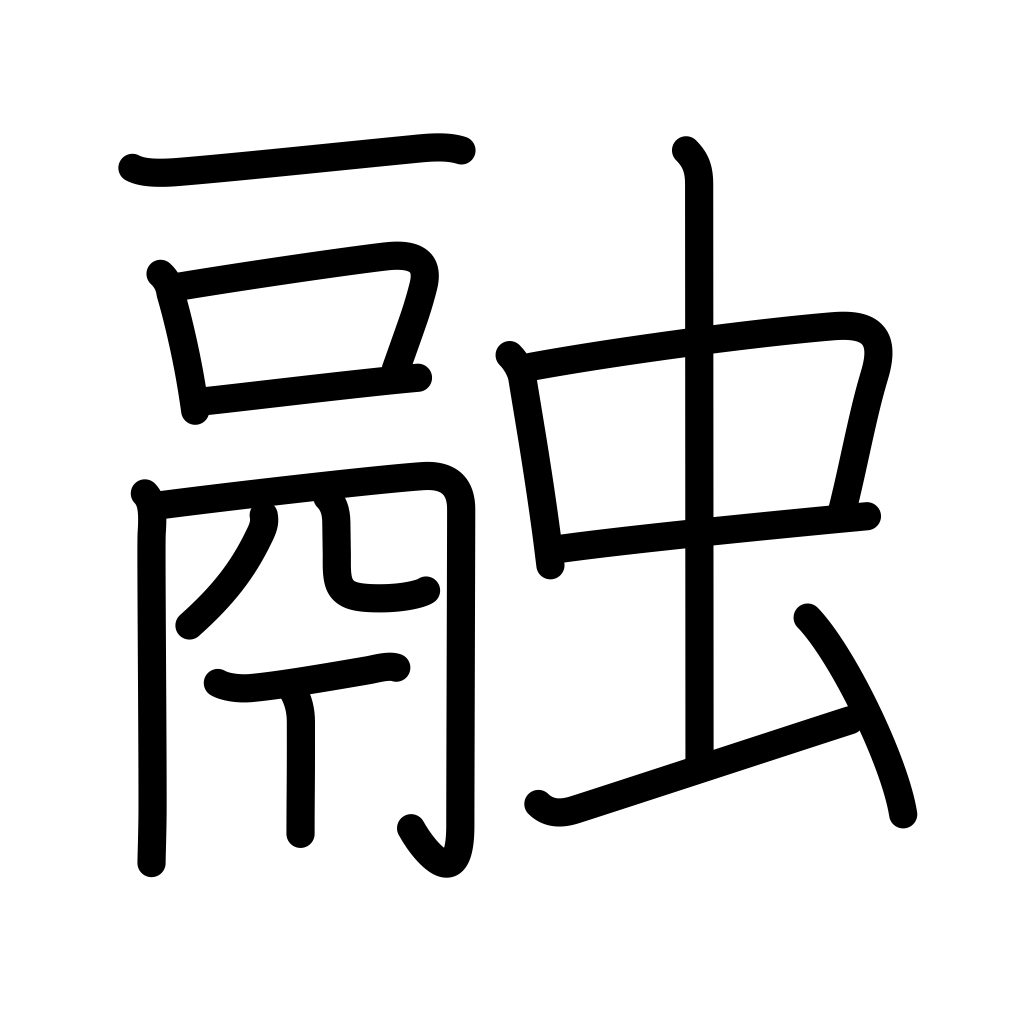
Meaning: dissolve, melt